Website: macys
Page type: billing-address
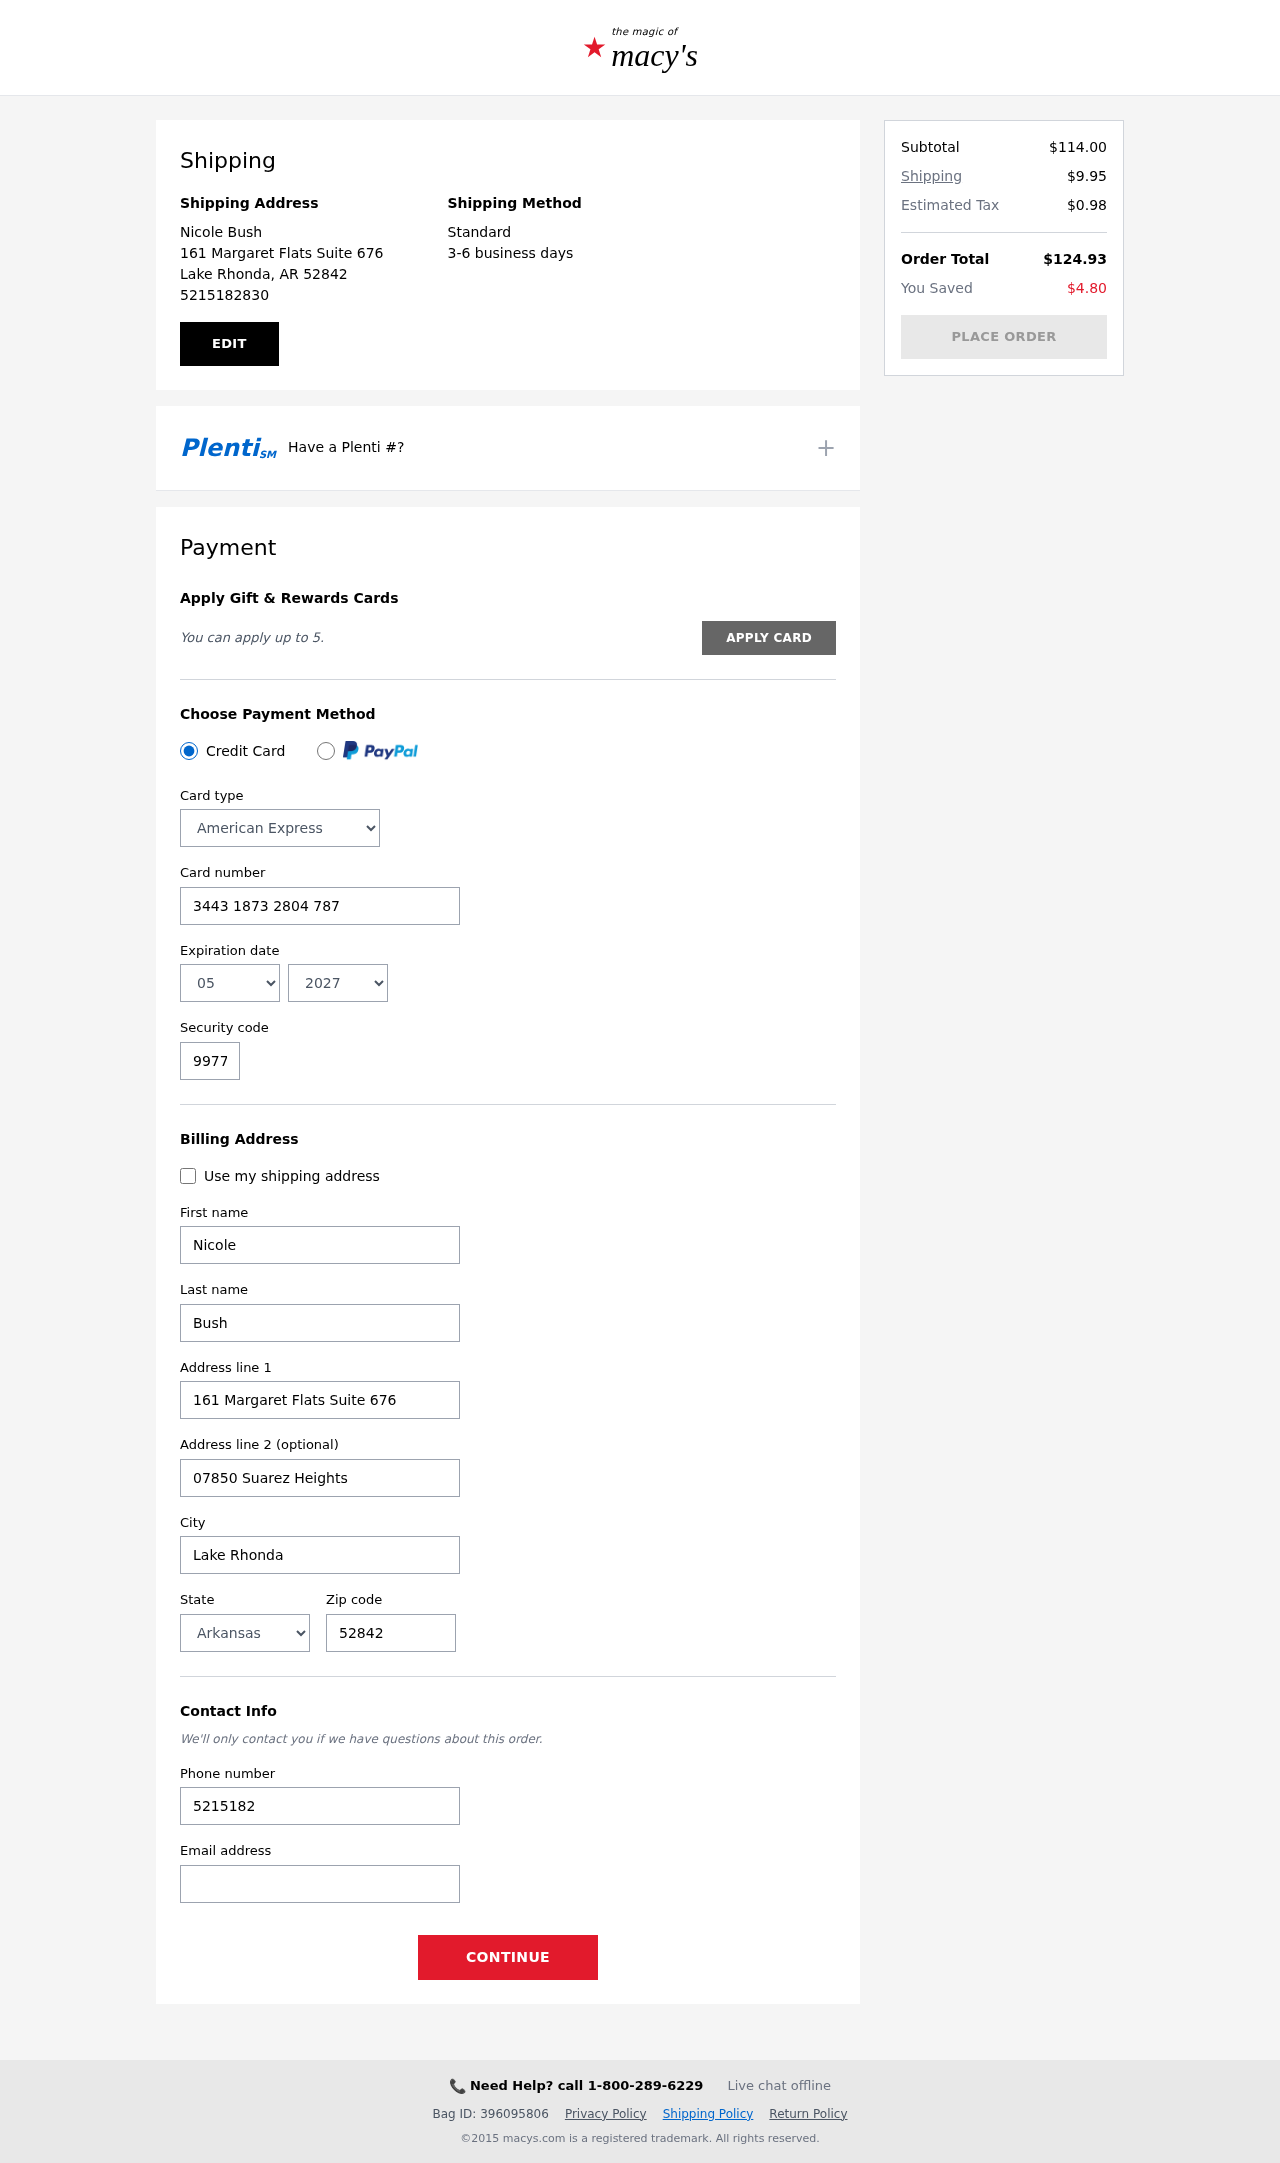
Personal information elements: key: PII_CARD_CVV
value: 9977
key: PII_CARD_EXPIRY_MONTH
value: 05
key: PII_CARD_EXPIRY_YEAR
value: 27
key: PII_CARD_NUMBER
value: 3443 1873 2804 787
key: PII_CARD_TYPE
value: American Express
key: PII_CITY
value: Lake Rhonda
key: PII_CITY_STATE_ZIP
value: Lake Rhonda, AR 52842
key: PII_EMAIL
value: nicolebush@gmail.com
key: PII_FIRSTNAME
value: Nicole
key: PII_FULLNAME
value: Nicole Bush
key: PII_LASTNAME
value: Bush
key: PII_PHONE
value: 5215182830
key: PII_POSTCODE
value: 52842
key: PII_STATE
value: Arkansas
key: PII_STREET
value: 161 Margaret Flats Suite 676
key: PII_STREET2
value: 07850 Suarez Heights
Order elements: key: ORDER_SUBTOTAL
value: $114.00
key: ORDER_SHIPPING_COST
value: $9.95
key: ORDER_TAX
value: $0.98
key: ORDER_TOTAL
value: $124.93
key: ORDER_SAVINGS
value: $4.80